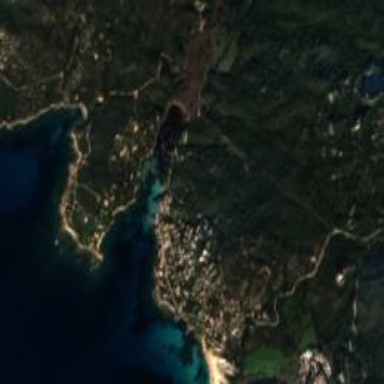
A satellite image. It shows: Beautiful bay with natural surroundings.